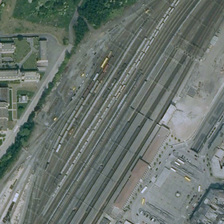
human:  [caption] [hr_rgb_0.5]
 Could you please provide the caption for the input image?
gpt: some buildings and green trees are in two sides of a railway station .

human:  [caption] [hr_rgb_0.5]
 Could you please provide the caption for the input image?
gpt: some buildings and green trees are in two sides of a railway station .

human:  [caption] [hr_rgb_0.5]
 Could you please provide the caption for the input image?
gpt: some buildings and green trees are in two sides of a railway station .

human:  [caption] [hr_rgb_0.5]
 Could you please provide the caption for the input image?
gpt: some buildings and green trees are in two sides of a railway station .

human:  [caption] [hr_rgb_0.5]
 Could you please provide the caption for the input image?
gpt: some buildings and green trees are in two sides of a railway station .